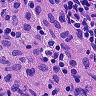
Metastatic tissue present: no